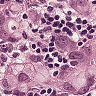
Metastatic tissue present: yes